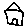
Label: house